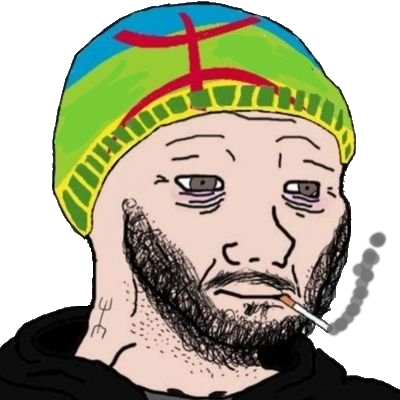
Label: 5_Doomer